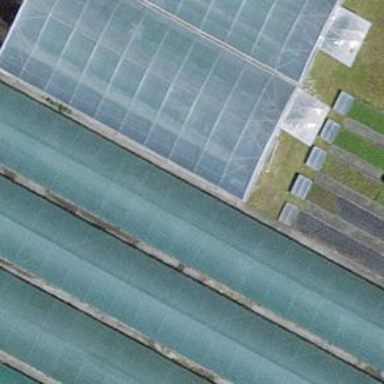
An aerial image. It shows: Greenhouse.